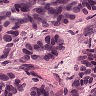
Metastatic tissue present: yes